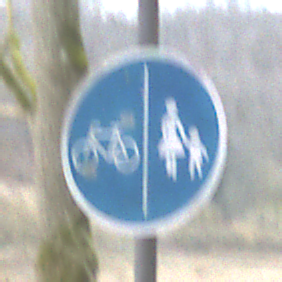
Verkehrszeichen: GetrennterRadUndGehwegRadwegLinks
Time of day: MorningAfternoon
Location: Outdoor (Nature)
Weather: PartlyCloudy
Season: NotSpecified
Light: Natural